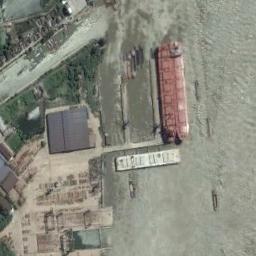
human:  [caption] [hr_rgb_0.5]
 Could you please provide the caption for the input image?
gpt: The orange ship full of cargo and several other ships are docked at the dock and some makeshift houses are on the bank .

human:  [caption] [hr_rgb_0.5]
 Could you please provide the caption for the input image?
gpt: There is a ship on the shore next to buildings and trees .

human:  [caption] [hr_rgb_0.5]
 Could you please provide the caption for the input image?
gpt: Several ships of different sizes and shapes are at sea .

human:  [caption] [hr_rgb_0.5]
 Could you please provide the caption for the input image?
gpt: Two orange-red bulk carriers docked at the dock, With a few boats alongside .

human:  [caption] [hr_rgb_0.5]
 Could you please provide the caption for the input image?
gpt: The red ship is at the harbor beside some buildings and trees .